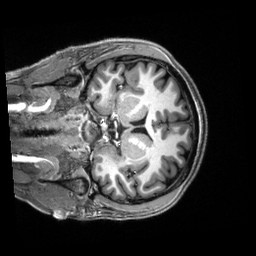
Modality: T1w
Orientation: coronal
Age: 21
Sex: female
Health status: healthy
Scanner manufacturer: siemens
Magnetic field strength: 3 T
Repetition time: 2.5 s
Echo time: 0.00222 s